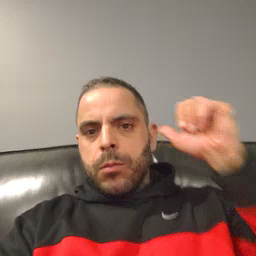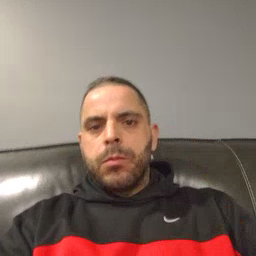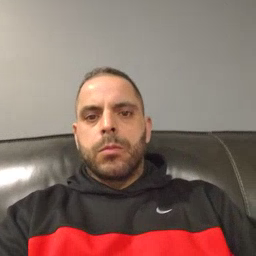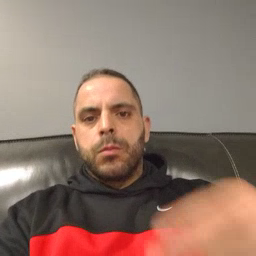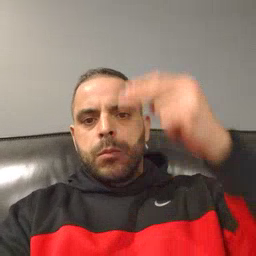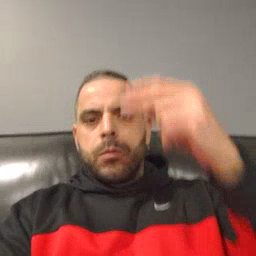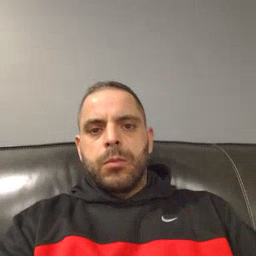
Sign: high